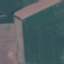
Land use / land cover class: AnnualCrop